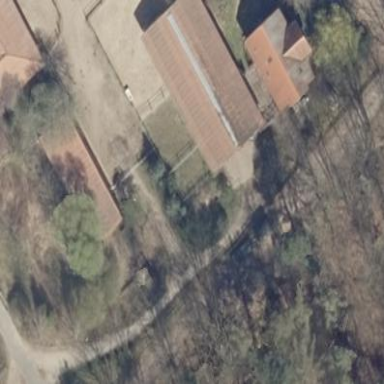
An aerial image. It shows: Simple house.